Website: lowes
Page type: billing-address
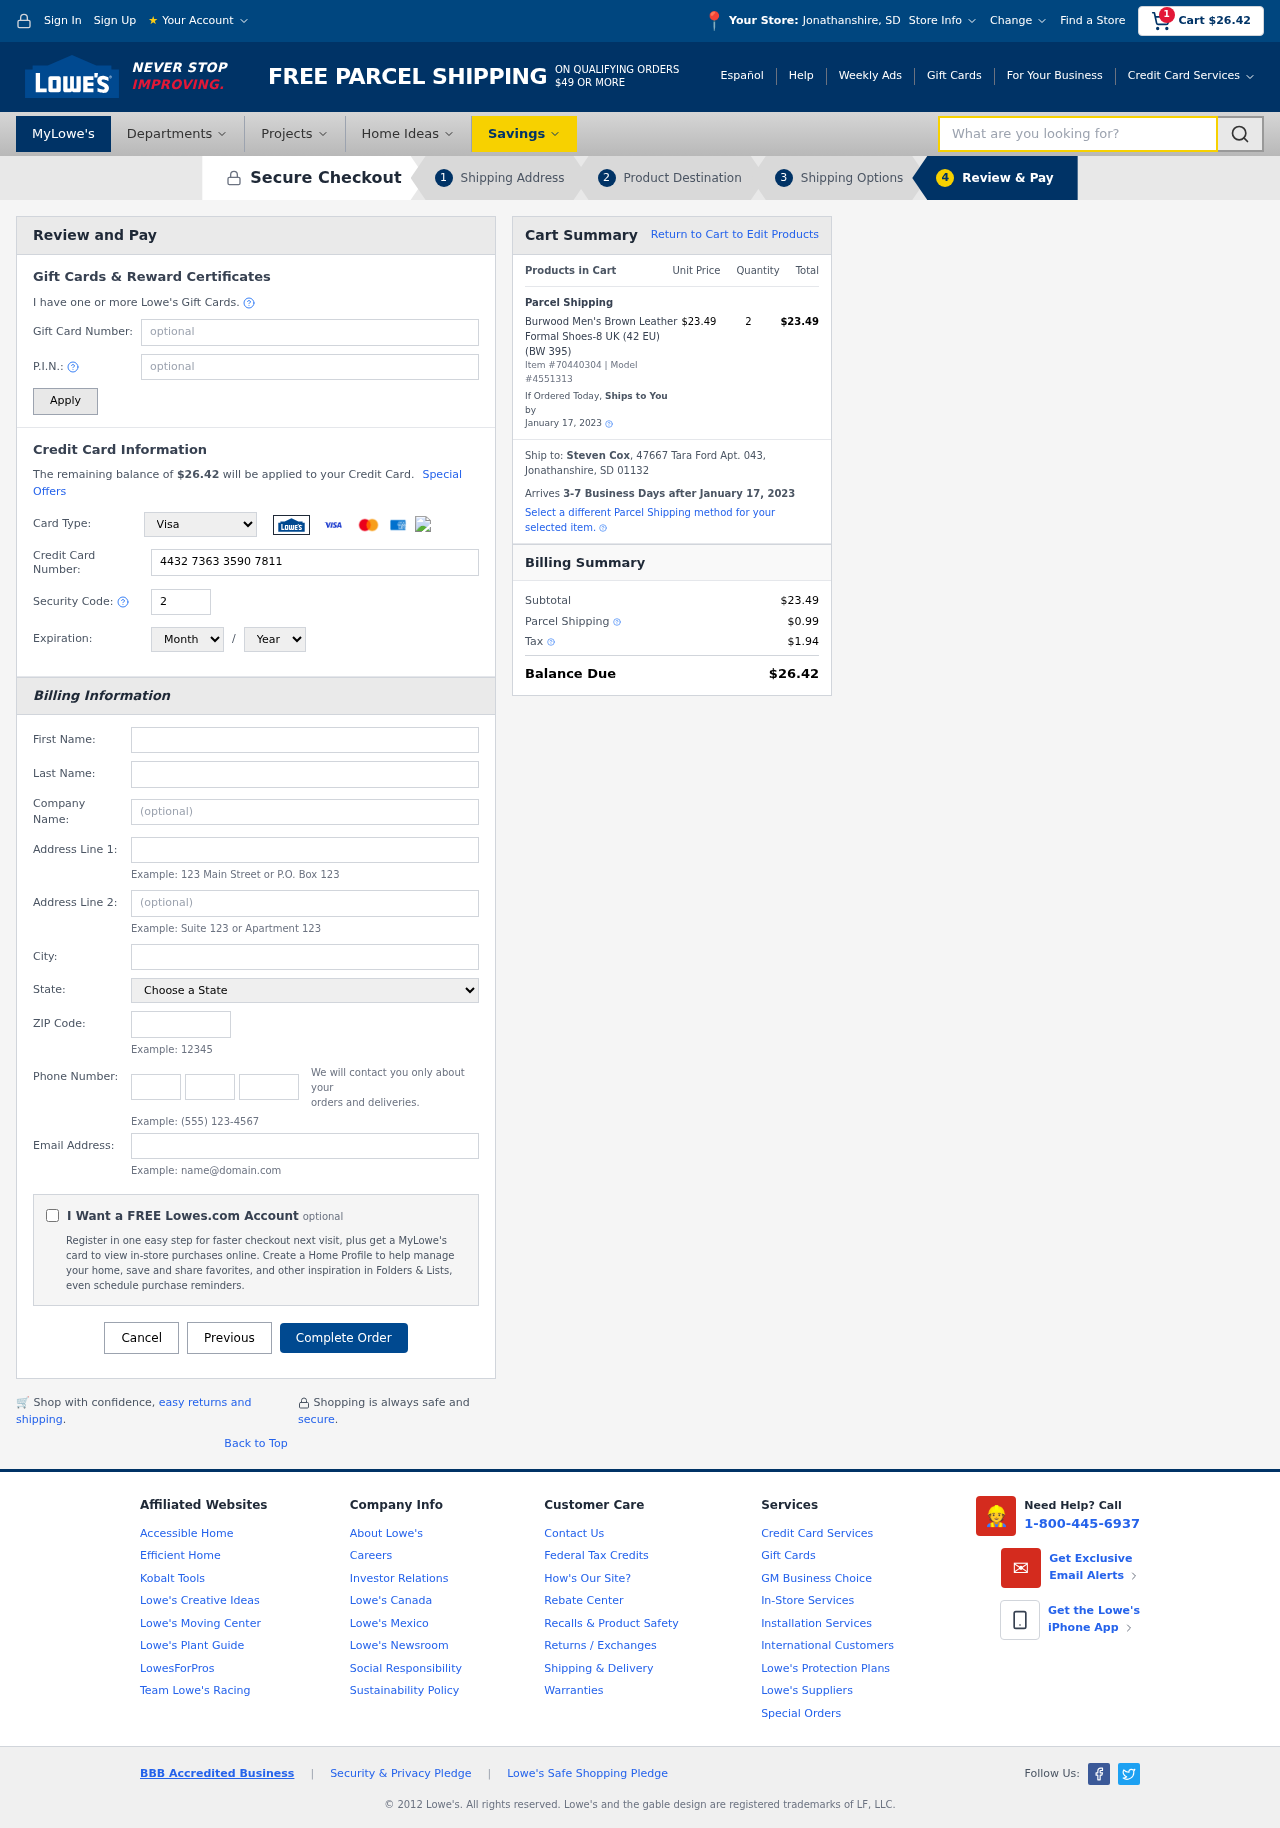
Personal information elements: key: PII_CARD_CVV
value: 246
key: PII_CARD_EXPIRY_MONTH
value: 12
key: PII_CARD_EXPIRY_YEAR
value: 30
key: PII_CARD_NUMBER
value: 4432 7363 3590 7811
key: PII_CARD_TYPE
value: Visa
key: PII_CITY
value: Jonathanshire
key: PII_CITY_STATE
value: Jonathanshire, SD
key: PII_EMAIL
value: scox@hotmail.com
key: PII_FIRSTNAME
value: Steven
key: PII_FULLNAME
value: Steven Cox
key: PII_LASTNAME
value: Cox
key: PII_PHONE_AREA
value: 629
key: PII_PHONE_PREFIX
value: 811
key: PII_PHONE_SUFFIX
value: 2594
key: PII_POSTCODE
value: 01132
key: PII_STATE
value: South Dakota
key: PII_STREET
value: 47667 Tara Ford Apt. 043
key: PII_CITY_STATE_ZIP
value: Jonathanshire, SD 01132
Product elements: key: PRODUCT1_NAME
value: Burwood Men's Brown Leather Formal Shoes-8 UK (42 EU) (BW 395)
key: PRODUCT1_PRICE
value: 23.49
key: PRODUCT1_QUANTITY
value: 2
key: PRODUCT_ITEM_NUMBER
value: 70440304
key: PRODUCT_MODEL_NUMBER
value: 4551313
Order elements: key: ORDER_SUBTOTAL
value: $26.42
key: ORDER_TOTAL
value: $26.42
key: ORDER_SHIPPING_DATE
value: January 17, 2023
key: ORDER_SUBTOTAL
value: $23.49
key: ORDER_DELIVERY_DATE
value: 3-7 Business Days after January 17, 2023
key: ORDER_SHIPPING_DATE2
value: January 17, 2023
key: ORDER_SUBTOTAL2
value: $23.49
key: ORDER_SHIPPING_COST
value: $0.99
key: ORDER_TAX
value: $1.94
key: ORDER_TOTAL2
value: $26.42
Search elements: key: HEADER_SEARCH
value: What are you looking for?